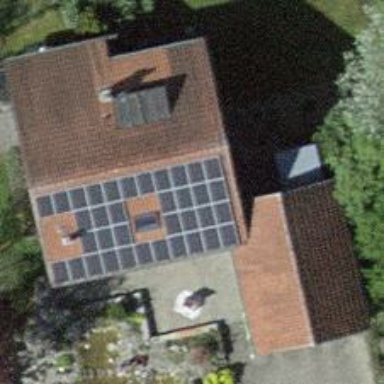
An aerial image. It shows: Solar power generator utilizing photovoltaic technology with solar photovoltaic panels.